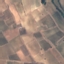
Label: PermanentCrop